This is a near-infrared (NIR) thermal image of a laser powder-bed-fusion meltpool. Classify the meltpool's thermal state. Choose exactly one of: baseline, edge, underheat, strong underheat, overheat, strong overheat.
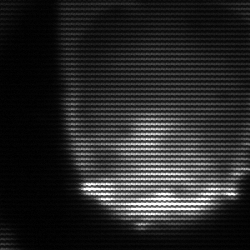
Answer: edge